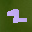
Label: 2